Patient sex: M
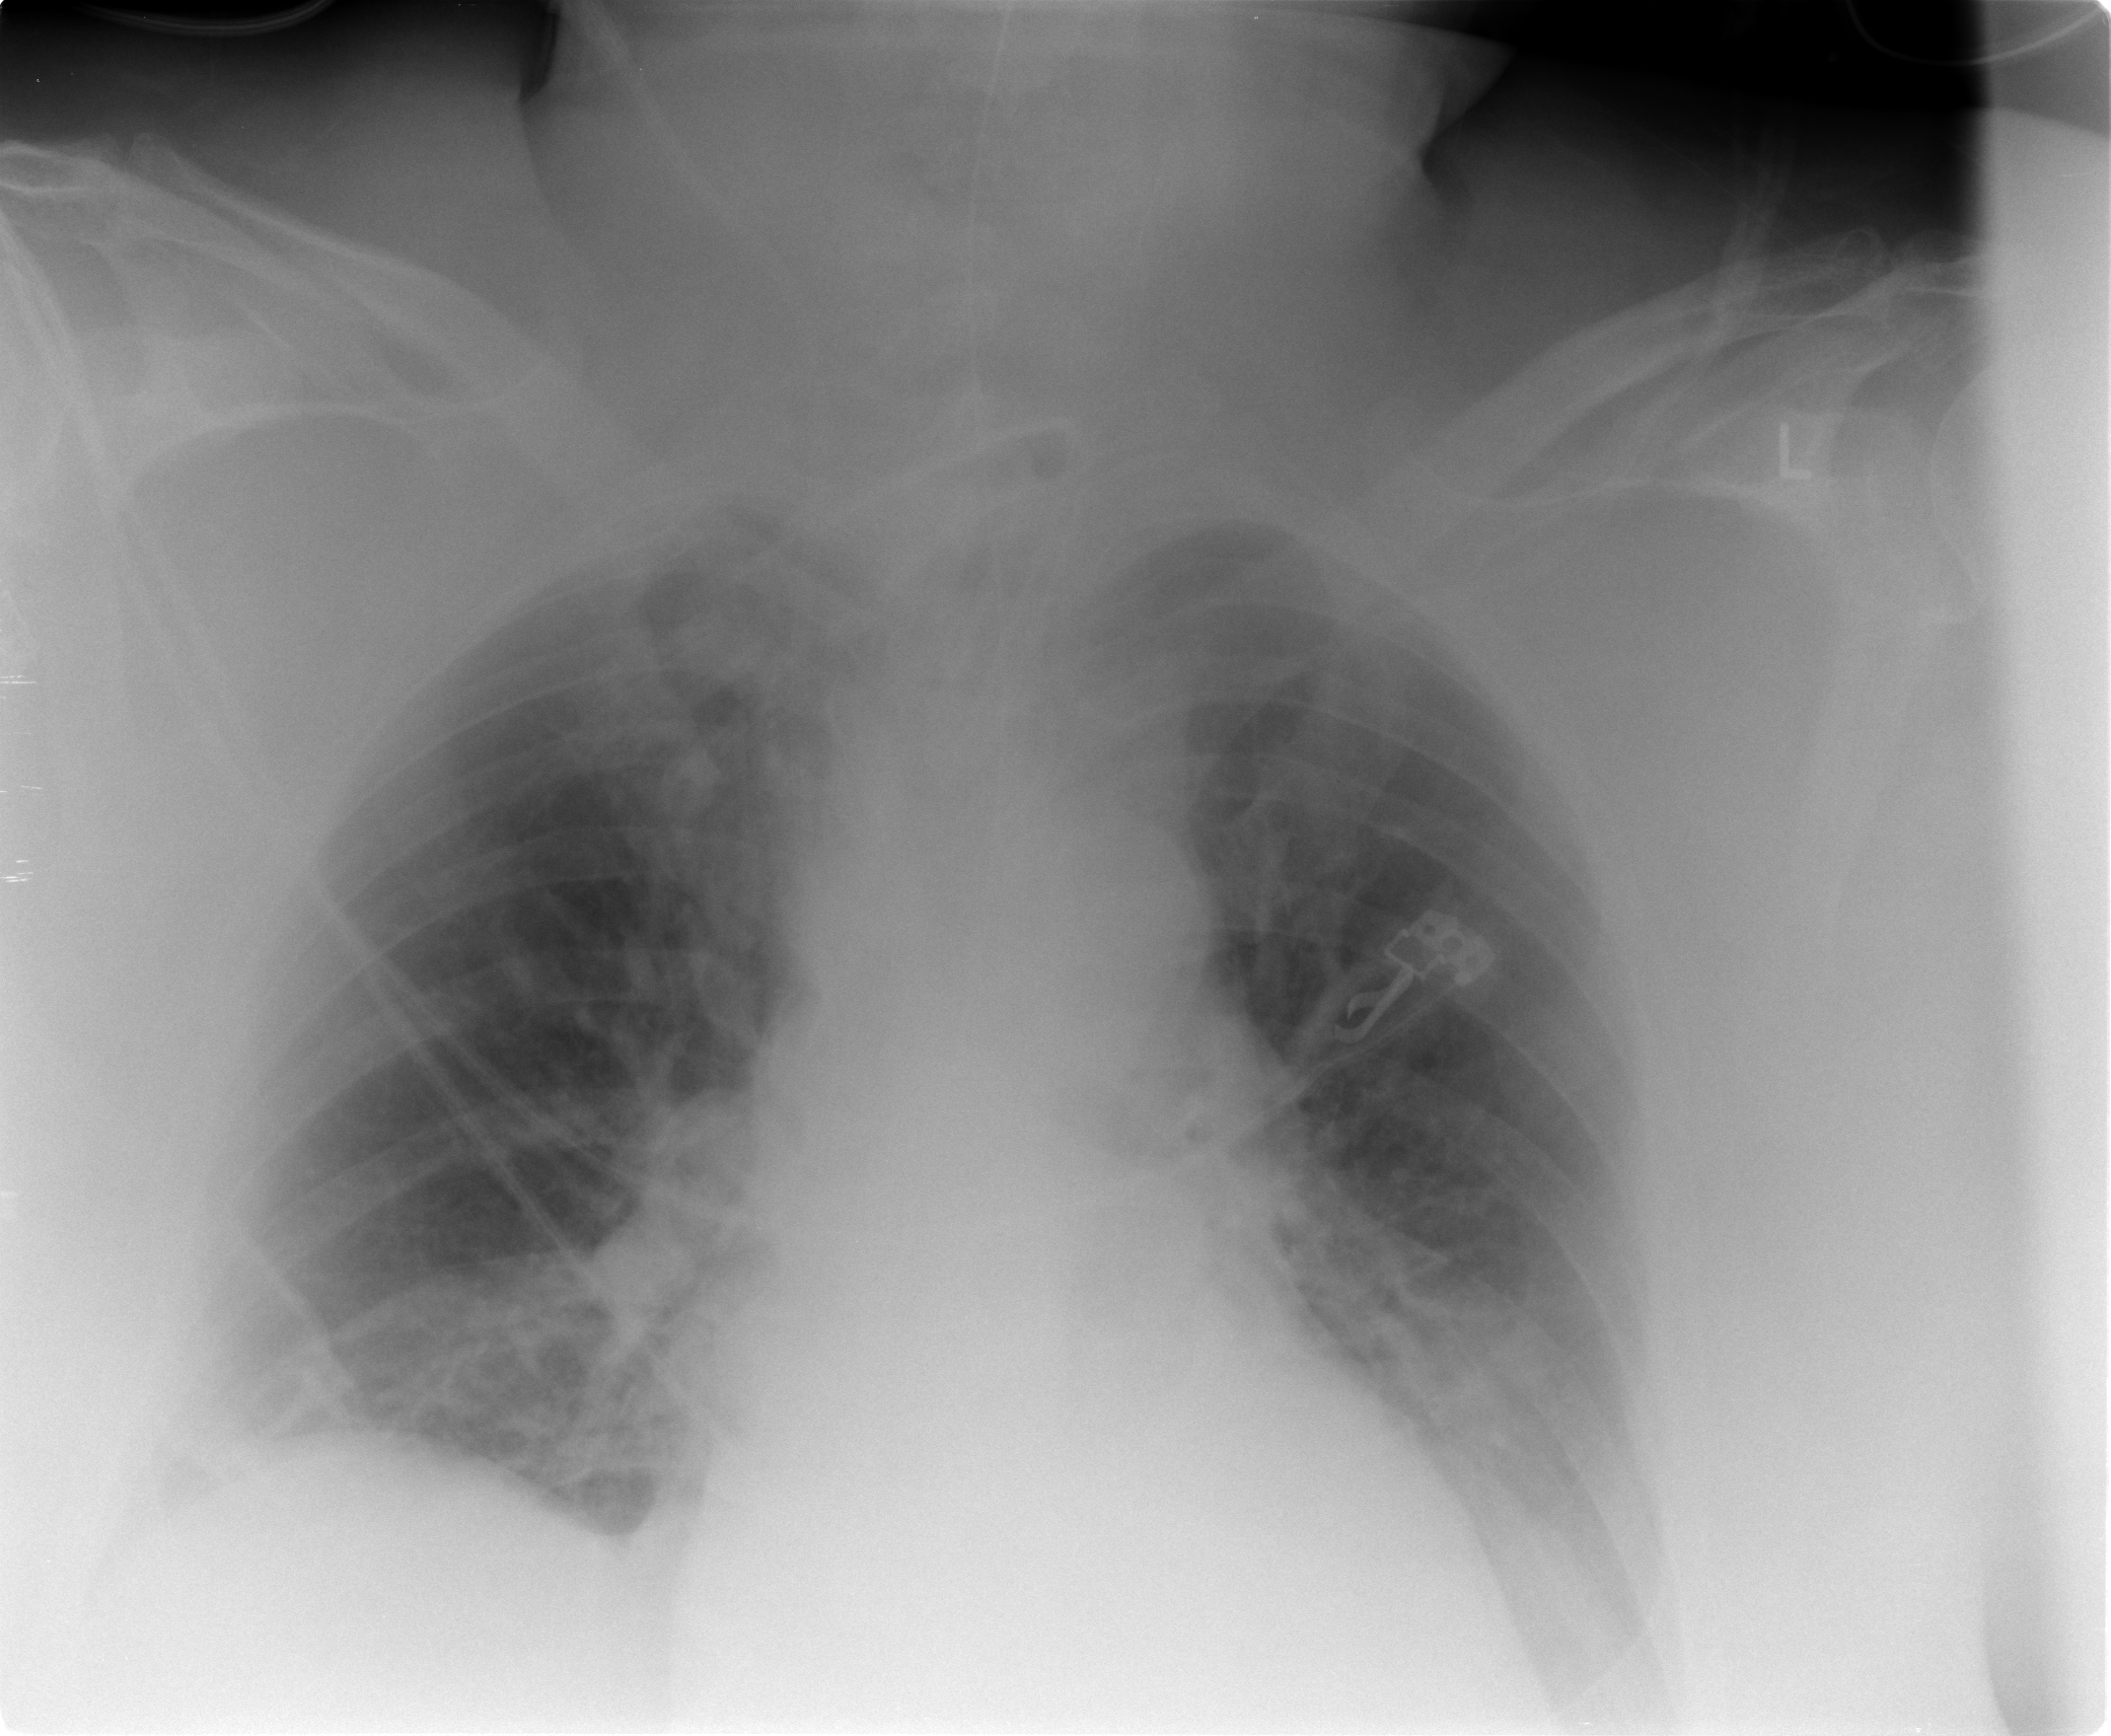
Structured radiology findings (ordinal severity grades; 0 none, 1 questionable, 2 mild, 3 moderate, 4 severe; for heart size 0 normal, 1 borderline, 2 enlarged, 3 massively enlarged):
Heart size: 0
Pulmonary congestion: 2
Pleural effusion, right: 0
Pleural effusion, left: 0
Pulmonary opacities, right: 0
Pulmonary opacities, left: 0
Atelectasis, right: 2
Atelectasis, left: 0